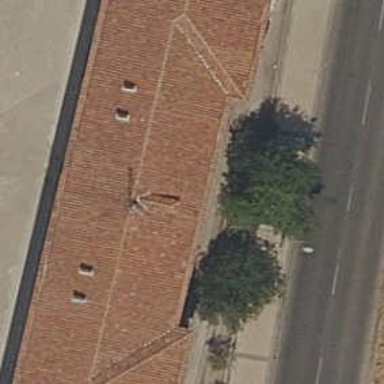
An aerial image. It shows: Apartment building with gabled roof made of roof tiles.